Question: I have a simple table view. I want the first and last rows to have a special picture showing the beginning and end of a line. However, I am getting the wrong identification. The table view thinks that cells in the middle are the ends cells. I believe that IOS is caching the rows and and loading them when there needed as when I scroll up and down some of the arrows change picture(they should be static once loaded). Also the <URL>.

'''
func tableView(tableView: UITableView, cellForRowAtIndexPath indexPath: NSIndexPath) -> UITableViewCell
{
var stop = locations[indexPath.row]
var cell = tableView.dequeueReusableCellWithIdentifier("Cell") as! CustomRouteViewCell
cell.locationTitle.text = "\(stop)"
cell.downTime.text = BusRoute.getRecentDepartures(stop, direction: direction, name: name)
println(indexPath.row)
cell.indexRow = indexPath.row
if(cell.indexRow == 0)
{
cell.downImage.image = UIImage(named: "beginningRoute.png")
}
else if(cell.indexRow == locations.count - 1)
{
cell.downImage.image = UIImage(named: "endRoute.png")
}
return cell
}
'''
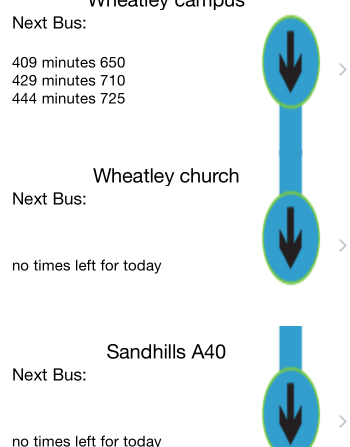
Answer: The problem may not be you're misidentifying the first and last cells (that looks fine so long as you've only got one section in your 'UITableView'). The problem could be reusing cells: you're not setting the cell's 'downImage.image' to 'nil' and the cell may previously have been the first or last cell.
Try the following:
'''
switch indexPath.row {
case 0:
cell.downImage.image = UIImage(named: "beginningRoute.png")
case self.tableView(tableView, numberOfRowsInSection: 0) - 1:
cell.downImage.image = UIImage(named: "endRoute.png")
default:
cell.downImage.image = nil
}
'''